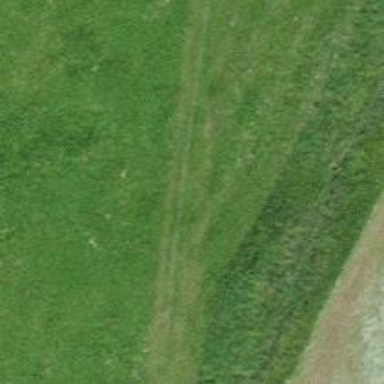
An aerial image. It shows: Path on the ground.